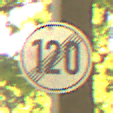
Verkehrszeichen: EndeGeschwindigkeit120
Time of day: Midday
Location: Outdoor (Nature)
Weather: PartlyCloudy
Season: NotSpecified
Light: Natural